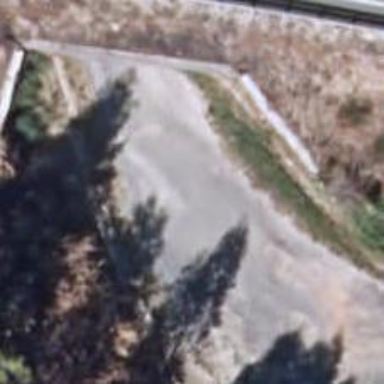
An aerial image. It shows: Unclassified road with asphalt surface leading through tunnel.